Interaction volume radius: 10 \u00c5
Interaction volume height: 15 \u00c5
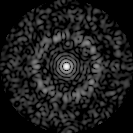
Disorder parameter: 0.8275